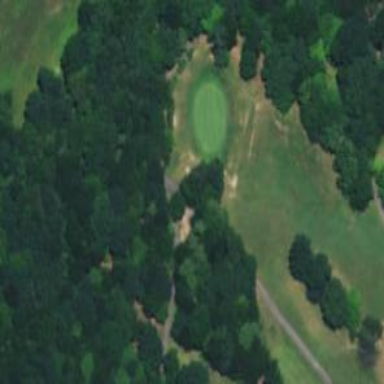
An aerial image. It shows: Path used for both walking and golf.